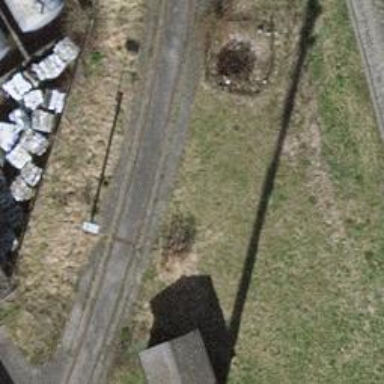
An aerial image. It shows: Single railway spur track.